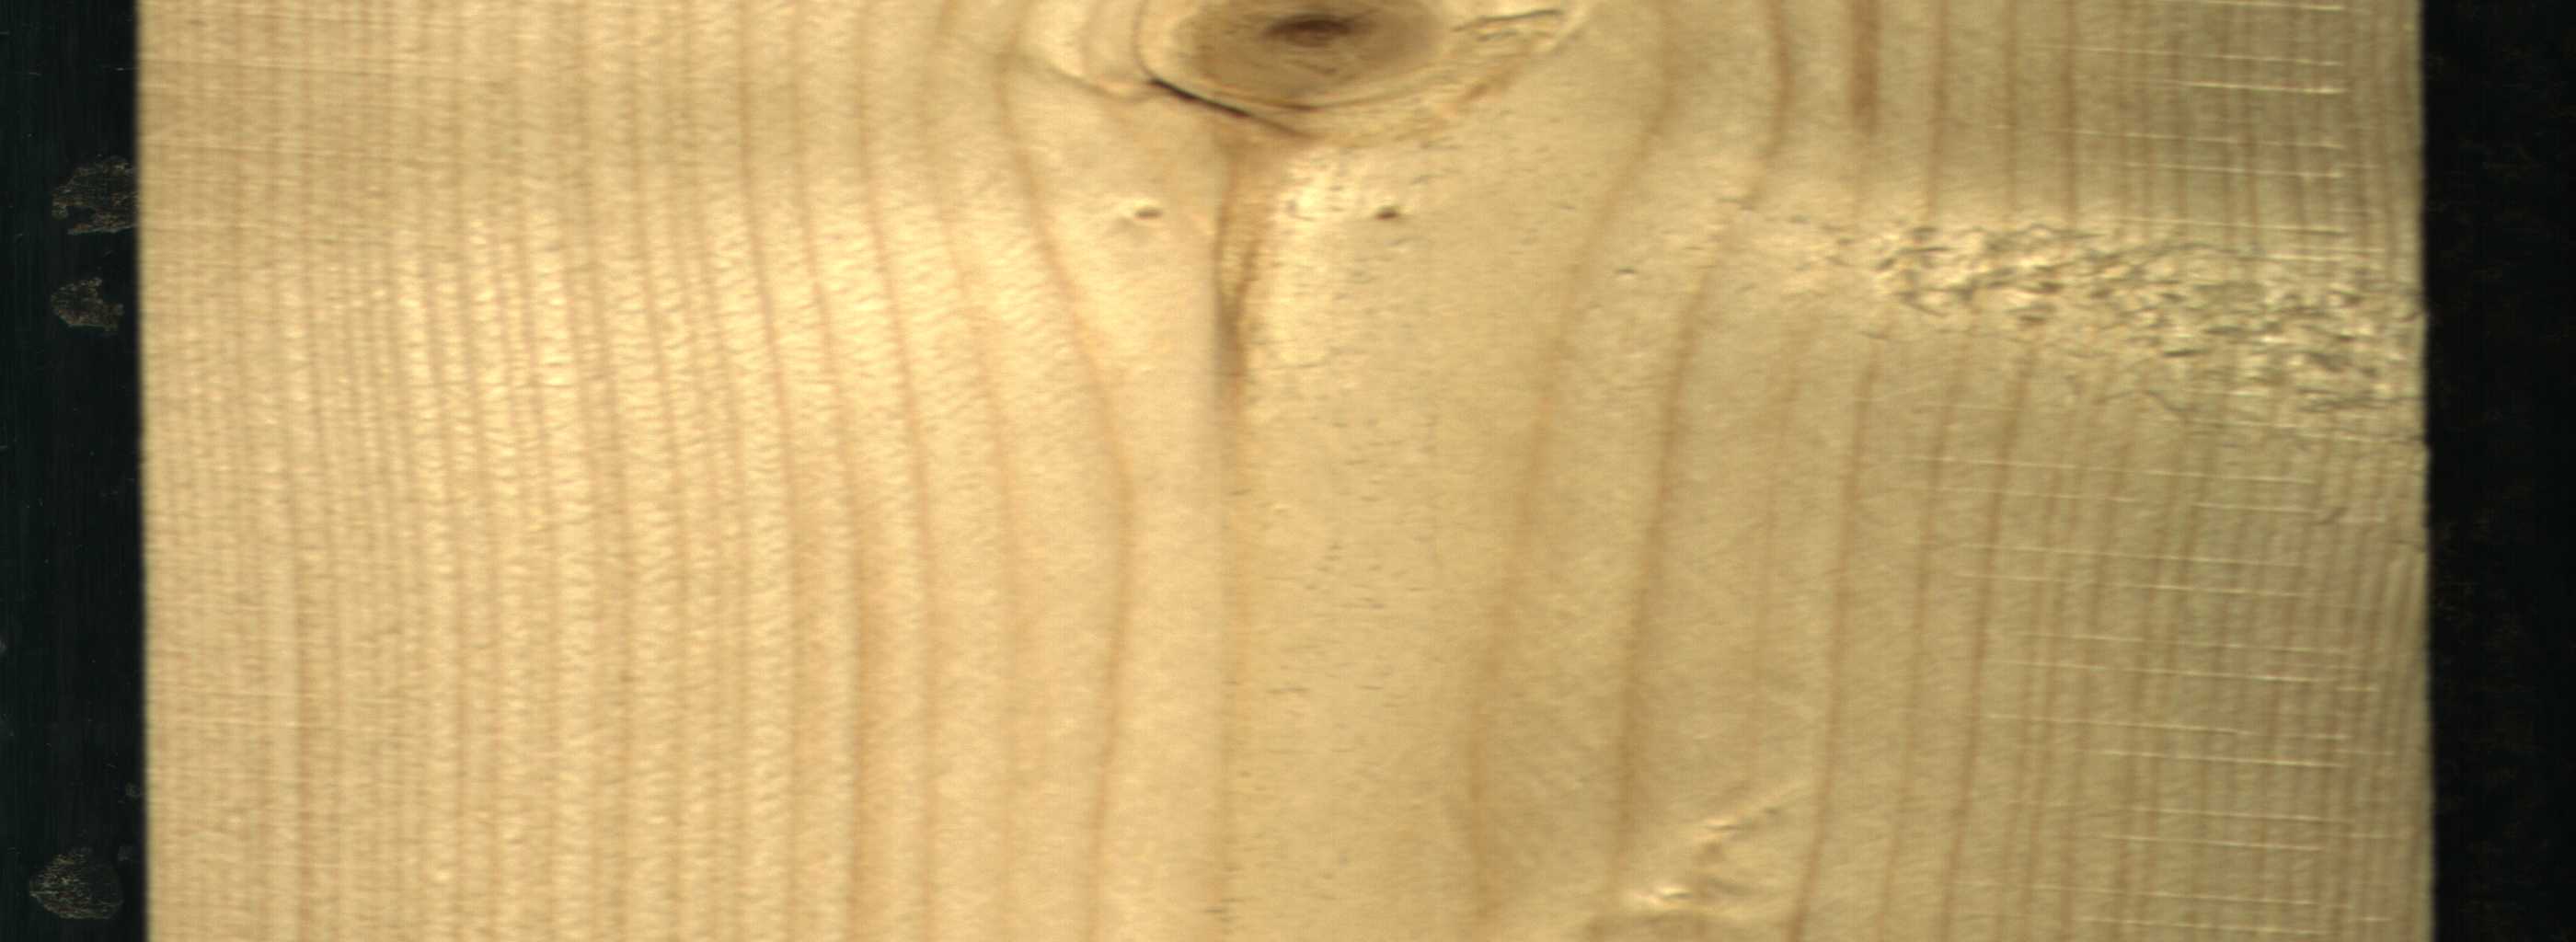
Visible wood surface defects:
Live_Knot